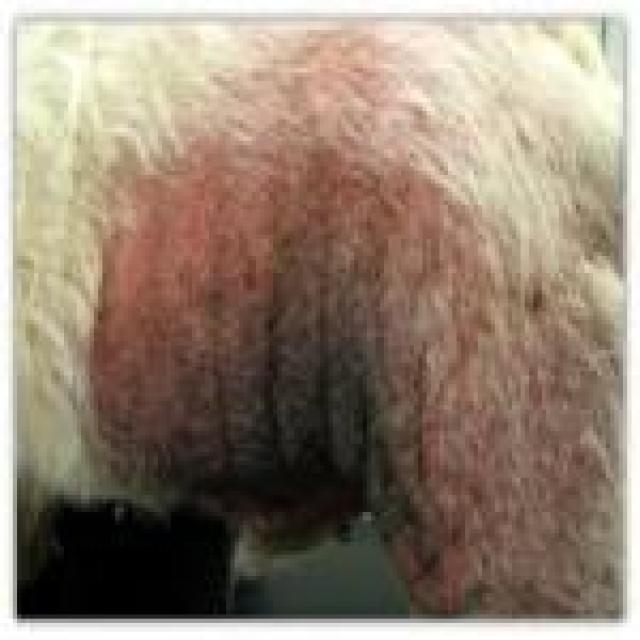
Canine fungal skin infection — characterized by alopecia, scaling, crusting, and circular lesions. Common agents include Malassezia and Candida species.